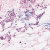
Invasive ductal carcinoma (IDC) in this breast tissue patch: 0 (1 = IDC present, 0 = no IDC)